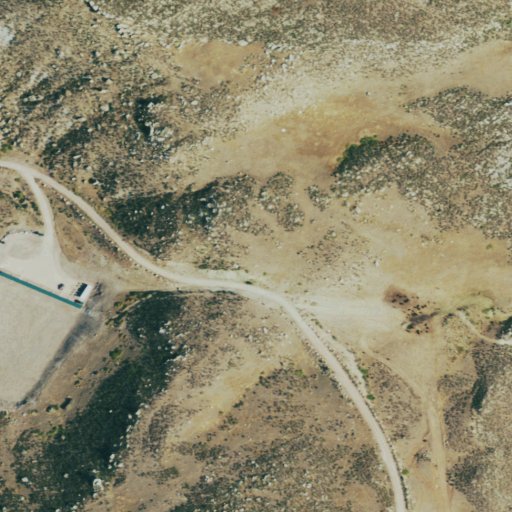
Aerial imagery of gap in Colorado named Horsethief Pass containing shrub, grassland, and medium intensity development